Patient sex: M
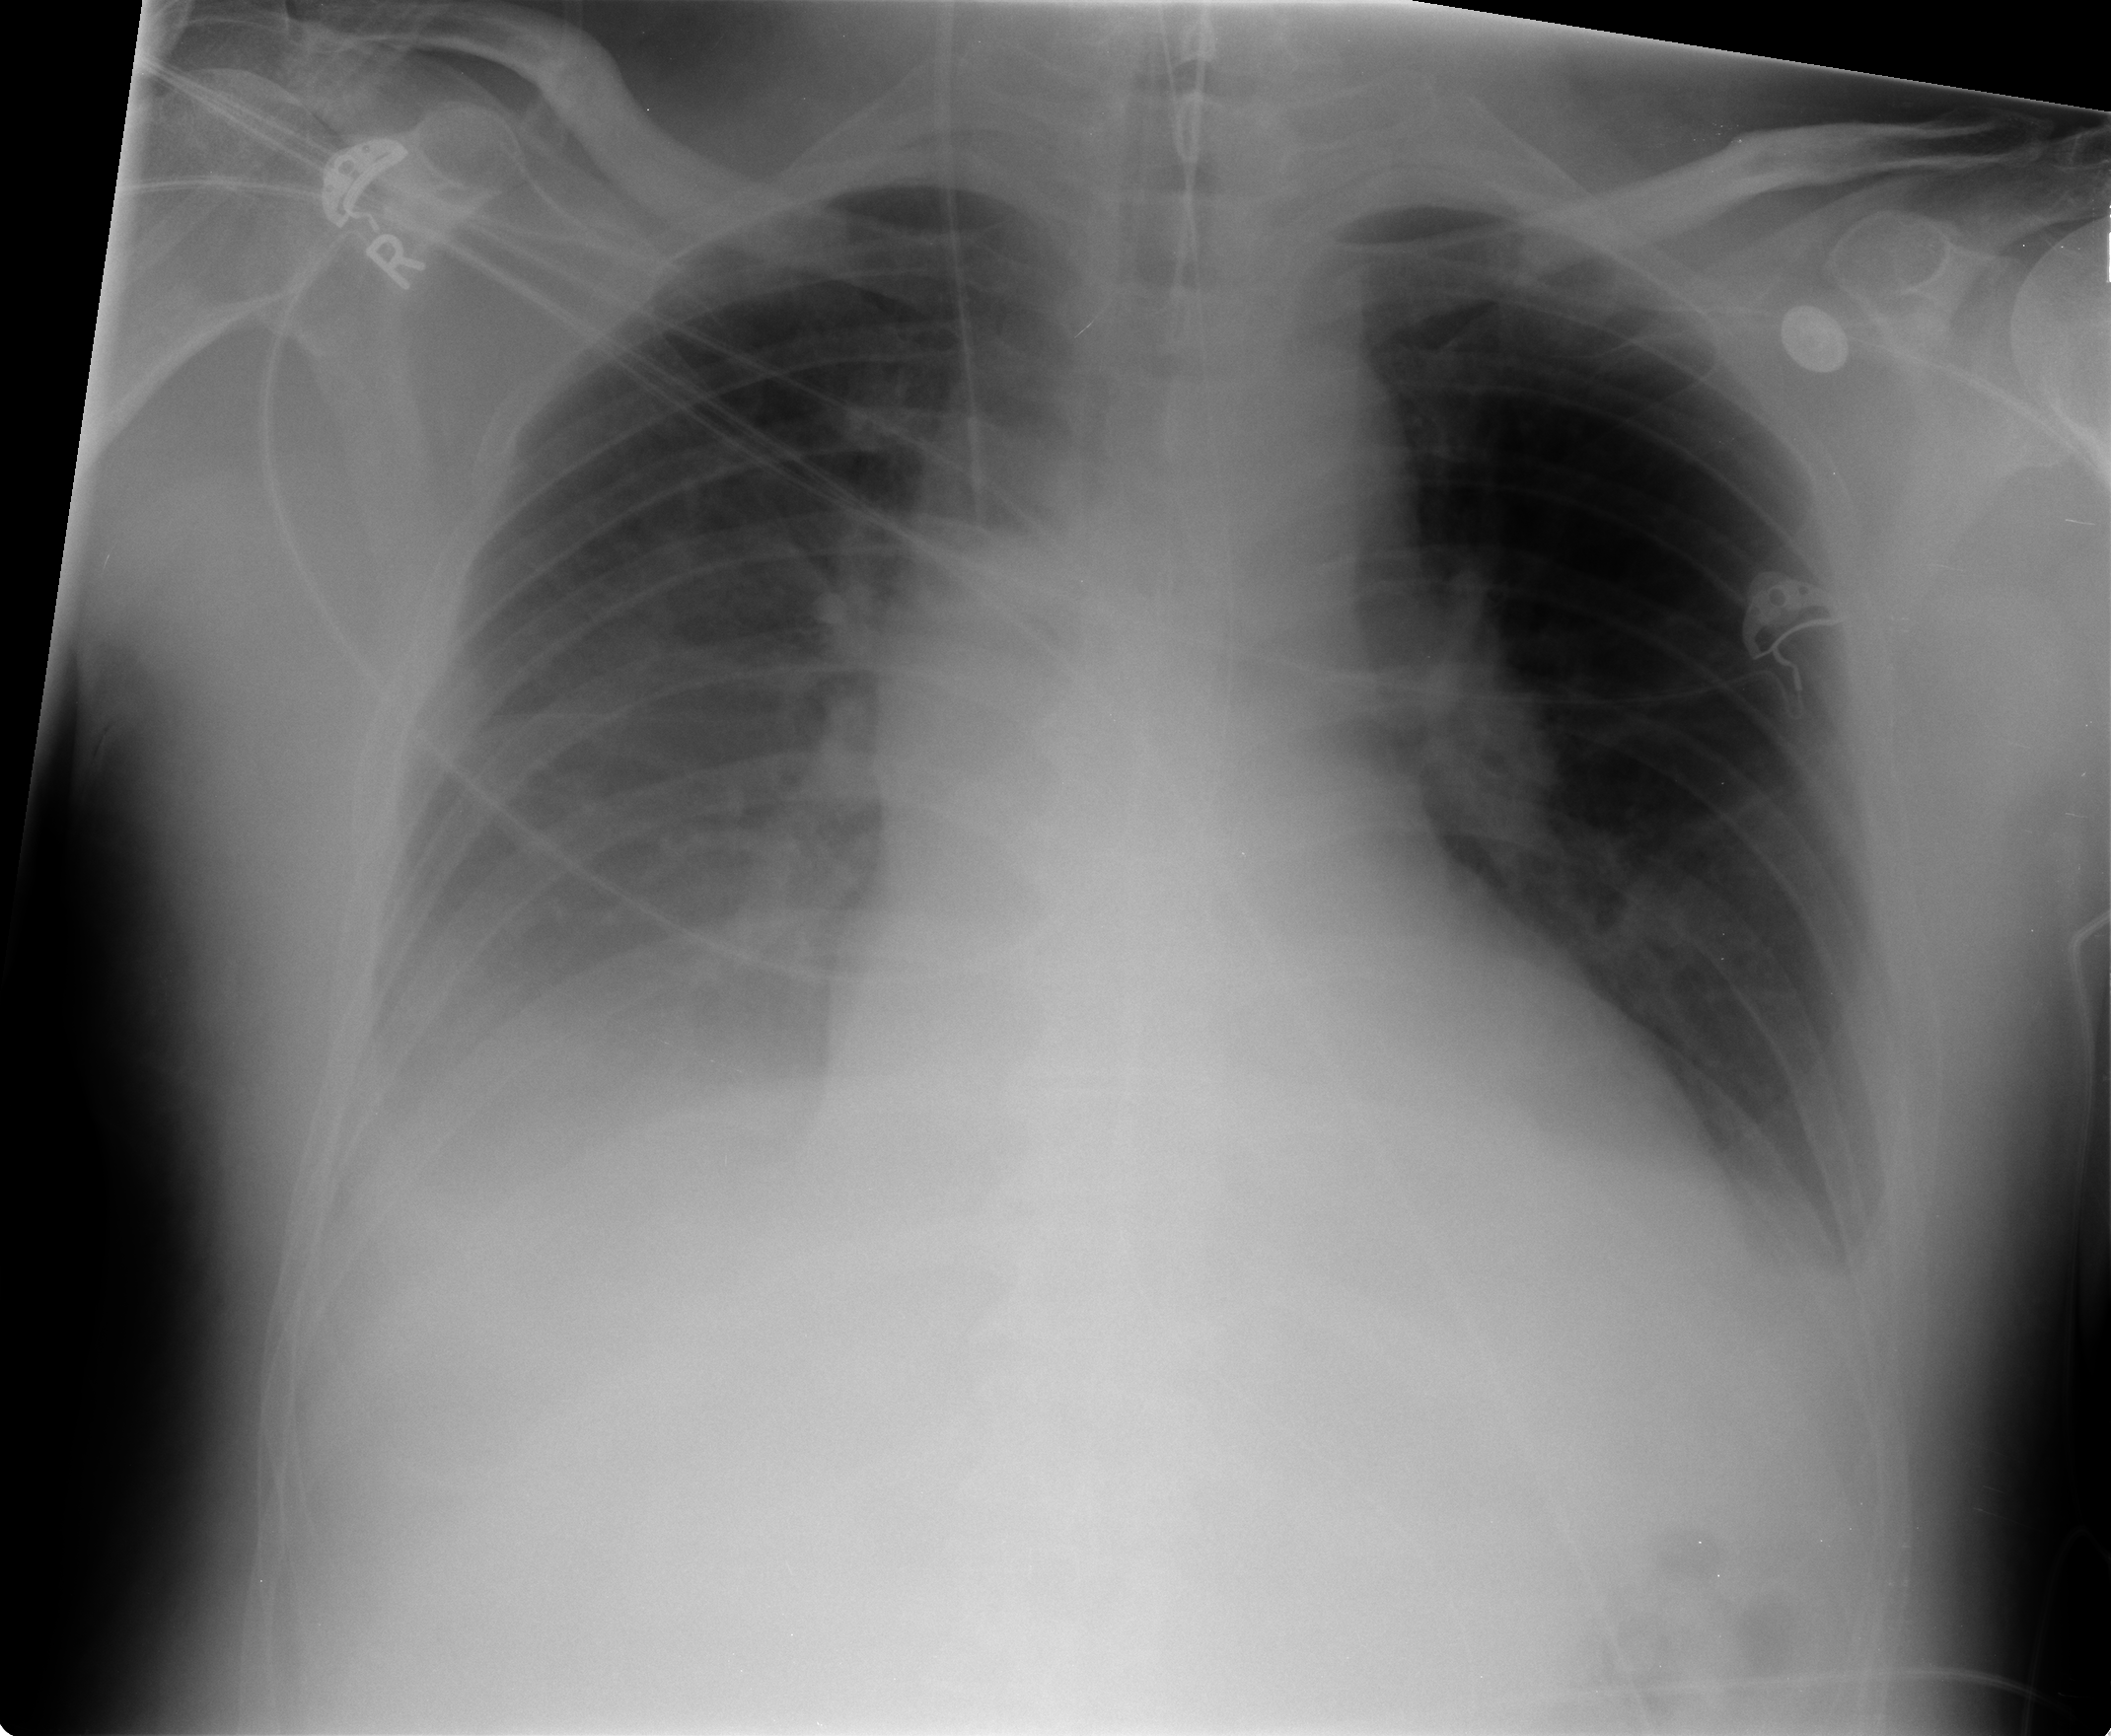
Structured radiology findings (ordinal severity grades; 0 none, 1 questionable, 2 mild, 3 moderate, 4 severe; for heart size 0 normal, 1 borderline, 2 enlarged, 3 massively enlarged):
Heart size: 0
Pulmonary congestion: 1
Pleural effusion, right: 2
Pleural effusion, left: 1
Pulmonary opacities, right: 0
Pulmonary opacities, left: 0
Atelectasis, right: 1
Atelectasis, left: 1